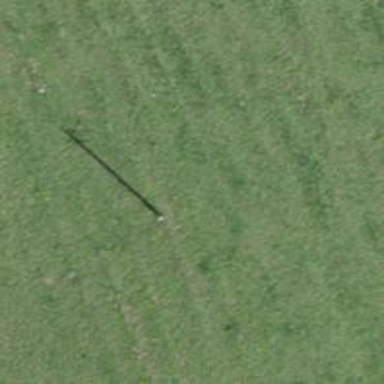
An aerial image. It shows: Minor power line.